Aerial crown-view tile of a tropical tree (Barro Colorado Island, Panama), acquired 20240716:
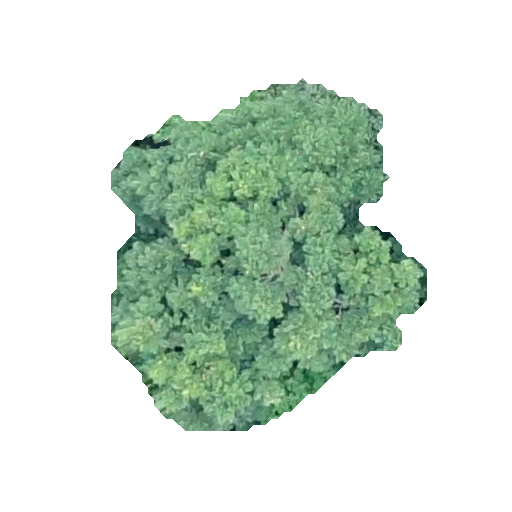
Species: Jacaranda copaia
GBIF accepted scientific name: Jacaranda copaia
Crown area: 123.567 m²